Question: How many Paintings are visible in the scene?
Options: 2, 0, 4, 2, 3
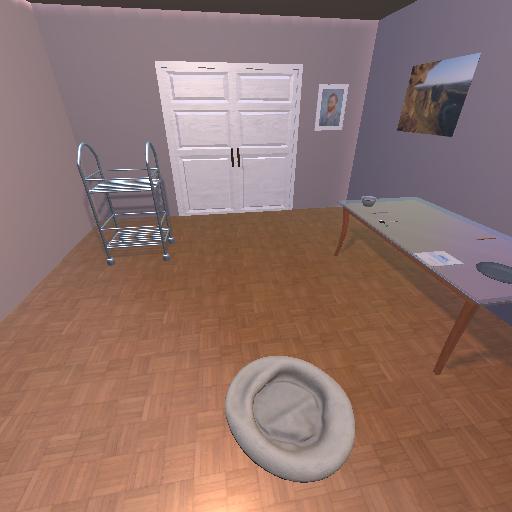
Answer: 2